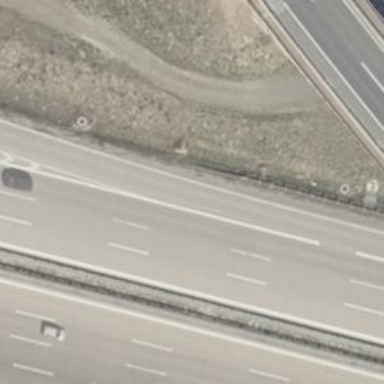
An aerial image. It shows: Motorway junction.